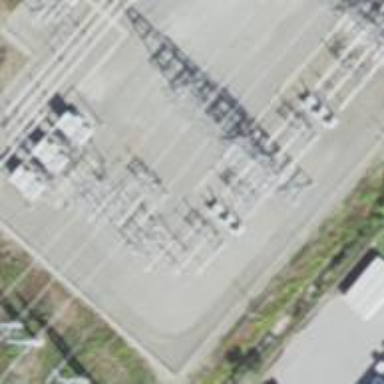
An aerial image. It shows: Switch used for power control.